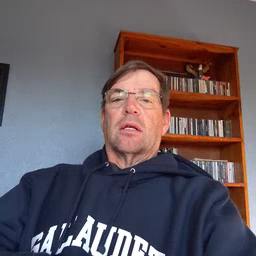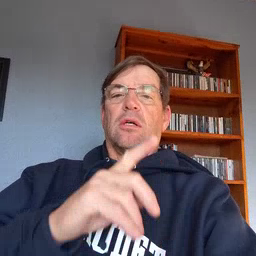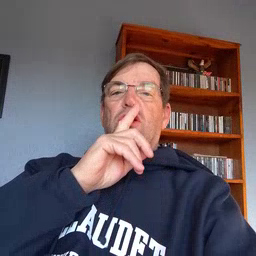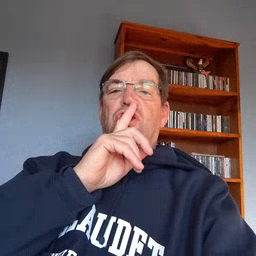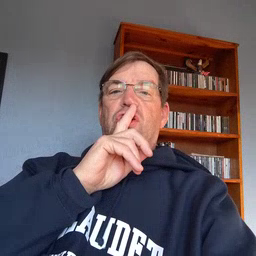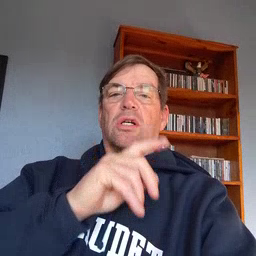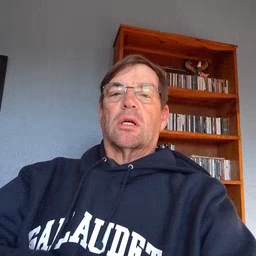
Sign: shhh